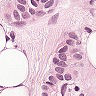
Metastatic tissue present: yes